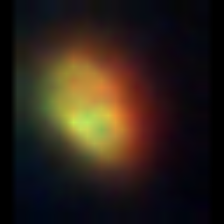
Taxon: NanoPlankton
Group: Other